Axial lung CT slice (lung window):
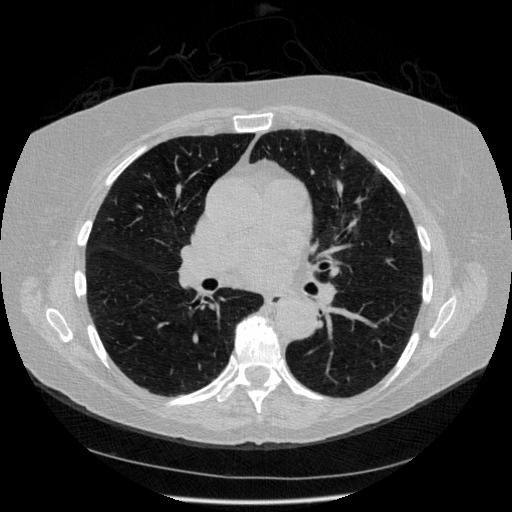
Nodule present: no